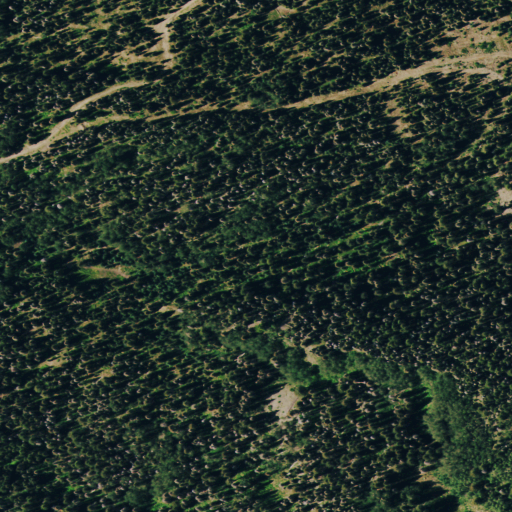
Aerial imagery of ridge(s) in Colorado named Burnt Ridge containing evergreen forest, deciduous forest, and mixed forest